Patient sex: M
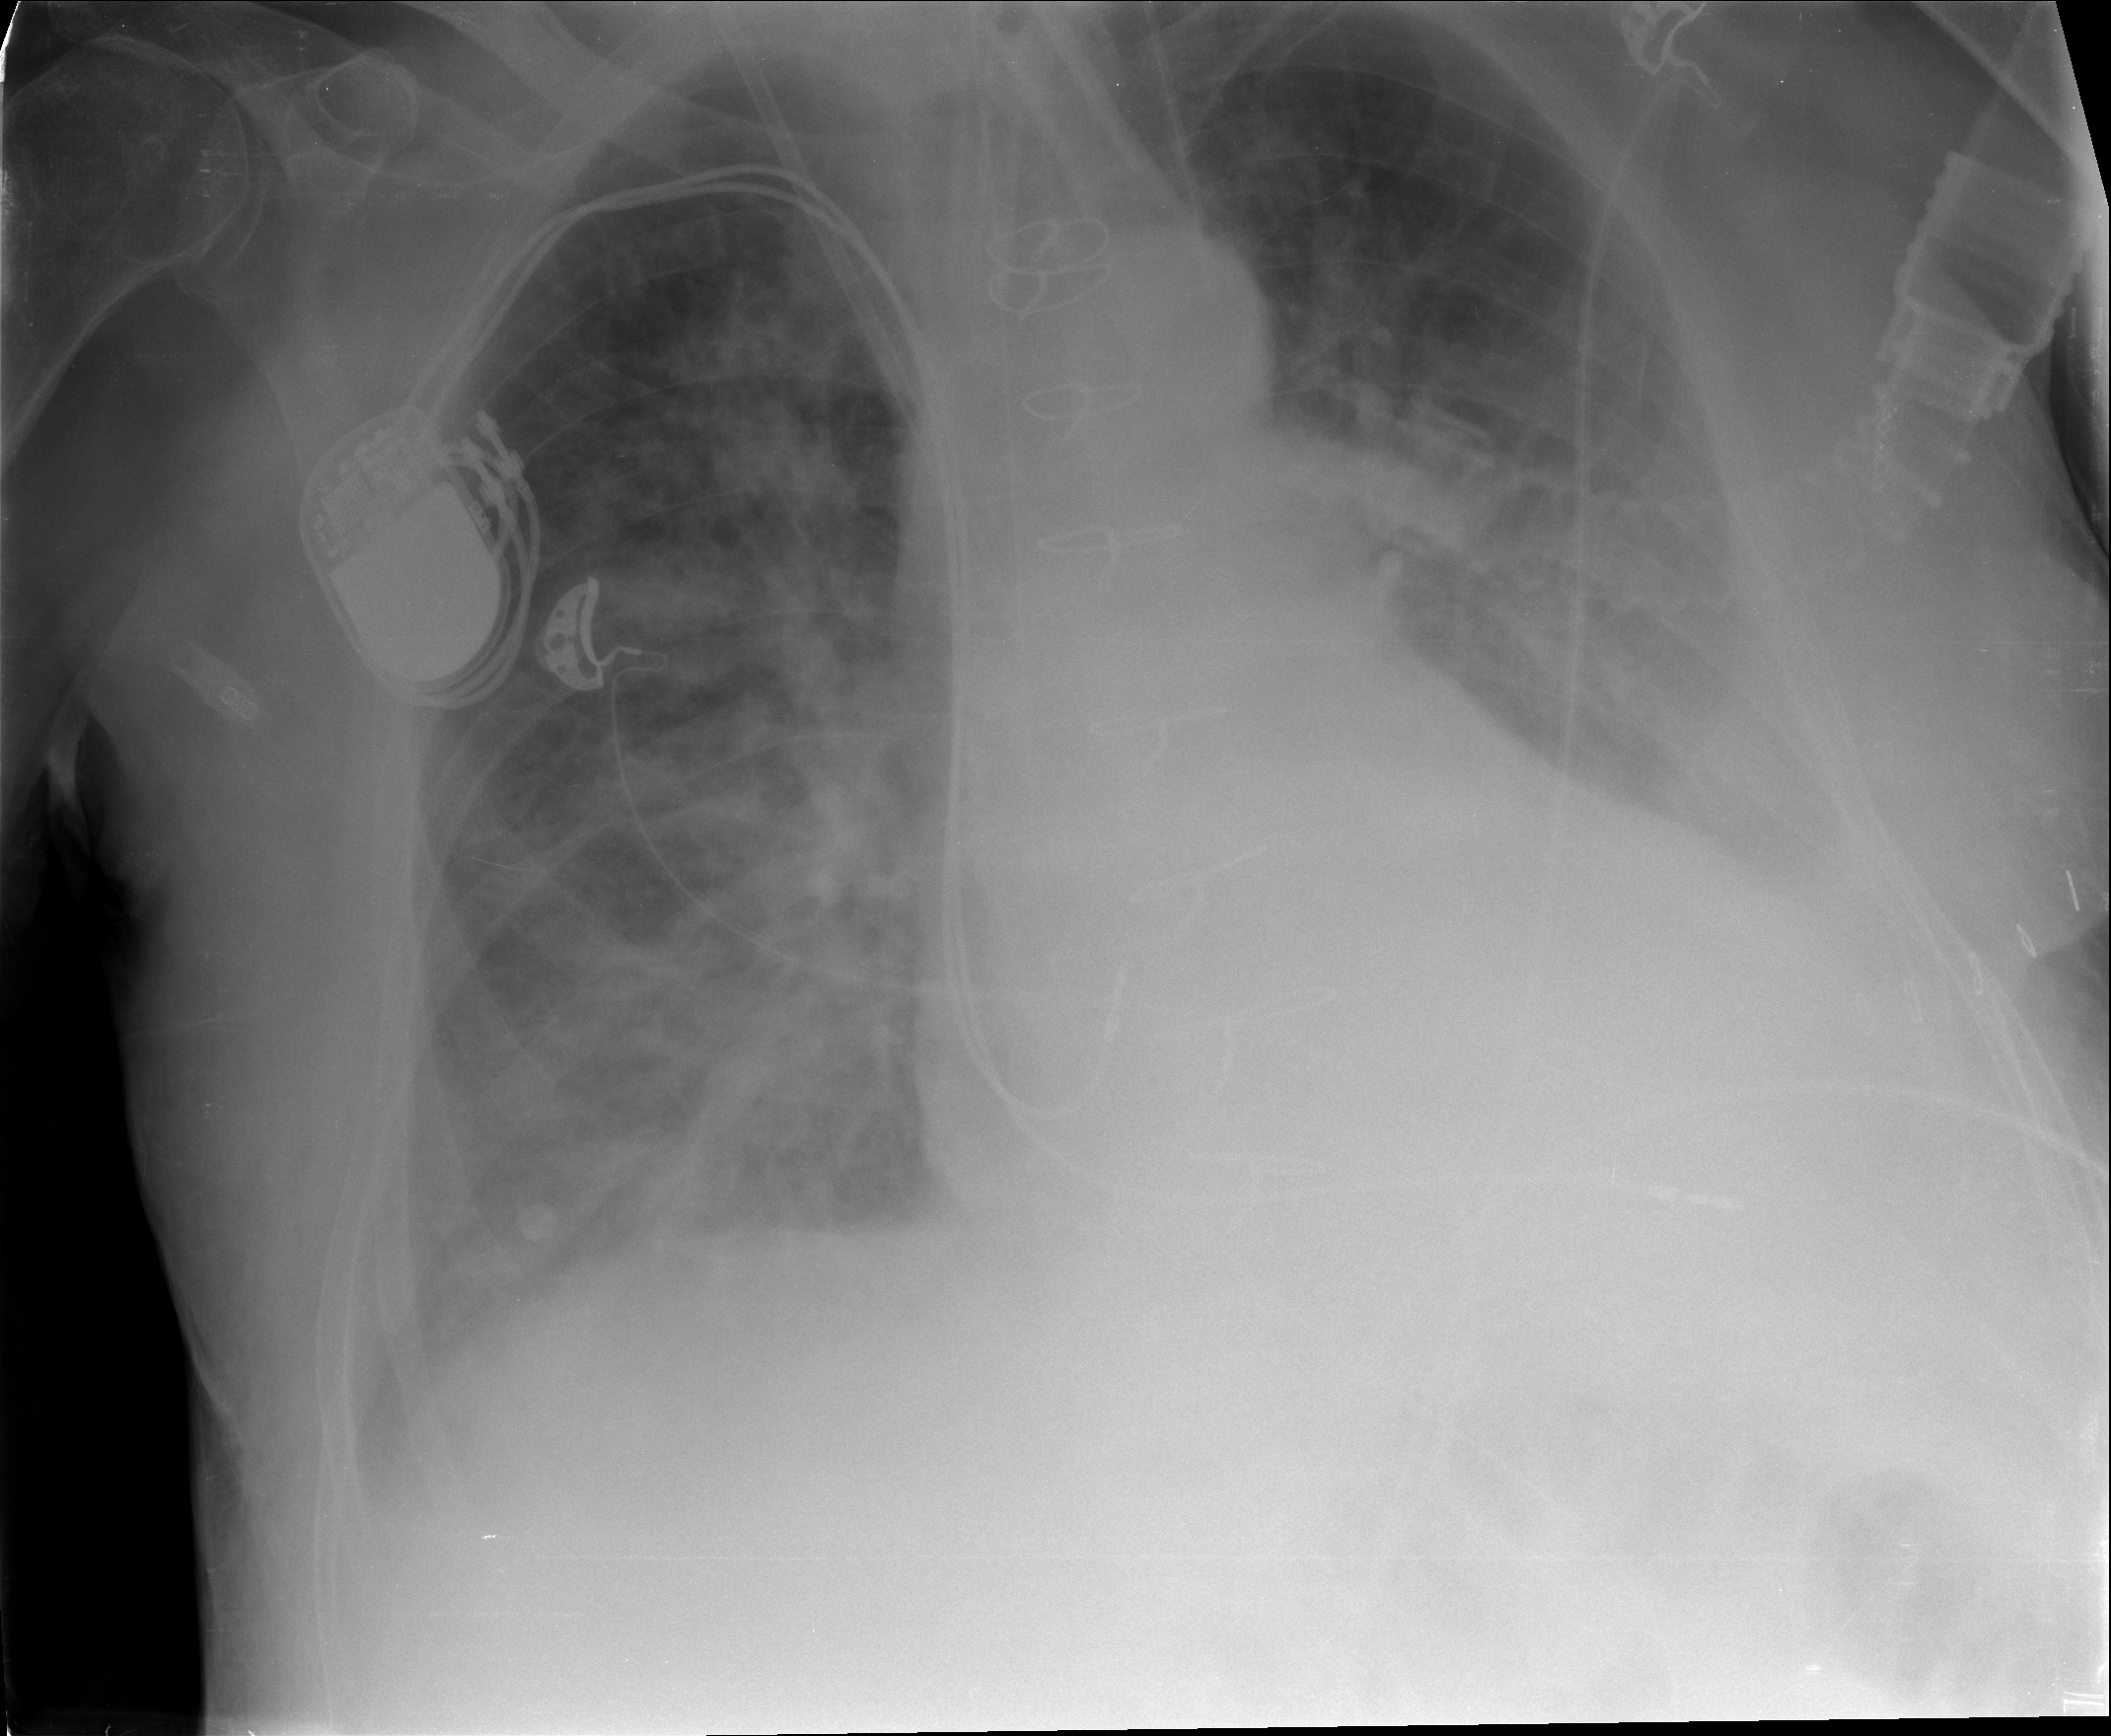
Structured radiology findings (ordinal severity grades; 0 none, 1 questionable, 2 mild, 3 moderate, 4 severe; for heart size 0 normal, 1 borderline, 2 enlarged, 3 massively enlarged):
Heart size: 0
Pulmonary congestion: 3
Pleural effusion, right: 2
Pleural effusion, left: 3
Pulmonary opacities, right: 0
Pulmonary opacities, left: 0
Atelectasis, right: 3
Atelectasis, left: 3